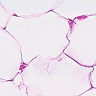
Metastatic tissue present: no